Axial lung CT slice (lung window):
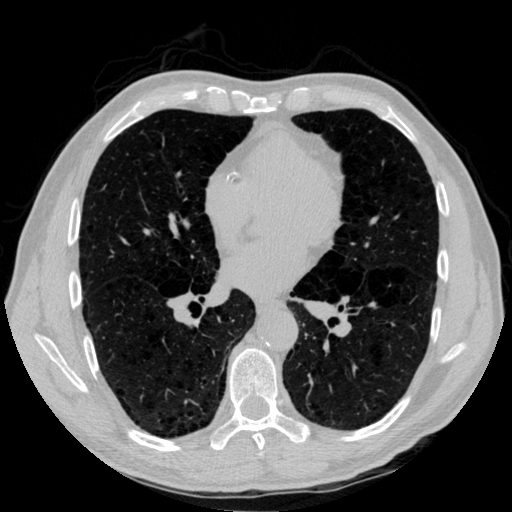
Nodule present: no